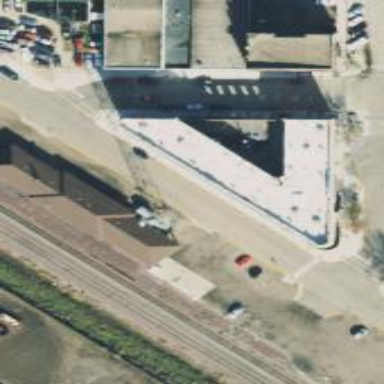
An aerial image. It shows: Train station building.